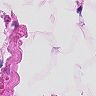
Metastatic tissue present: no